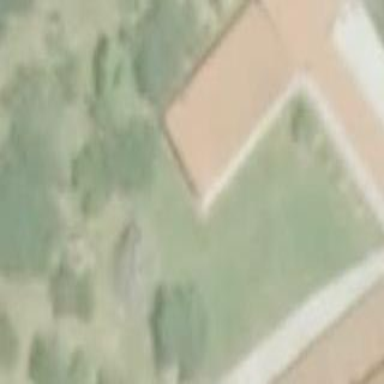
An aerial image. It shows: Shed.